Question: I just notice this when I put in a quick mock for a footer. My .container is sitting at the top of the page like this (Green highlighted in firebug):

This is my layouts file:
'''
<body class="<%= controller_name %>">
<%= render 'layouts/header' %>
<div class="container">
<%= render 'shared/alerts' %>
<div class="main">
<%= yield %>
</div>
<div class="sidebar">
<%= render 'layouts/sidebar' %>
</div>
</div>
<%= render 'layouts/footer' %>
</body>
'''
Which shows that it's correctly opened and closed.
The only css applied is this:
'''
.container {
margin: 0 auto;
margin-top: 65px;
}
'''
along with browser-width specific width sizing in media-queries.
This means that layout wise, the footer which is technically the last thing on the page, comes up to the top like this because it's below the container. Oddly however, everything inside .container is appropriately centered with margin: 0 auto. I have no idea what's going on.
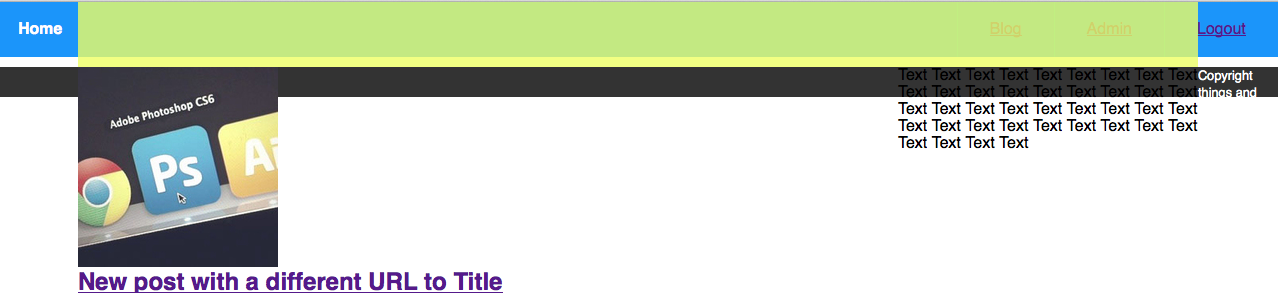
Answer: You need to "Clear your floats".
When an element is 'float:right' for example, it is in a way, removed from the flow of the layout. It won't push down anything below it (including the bottom of it's containing element) unless those things are also floated right, or 'clear:right'. Clear basically says "ok, respect the bottom of all this floated stuff".
'clear:both' is used most often, and does just what it says.
Chris Coyier nails it with <URL>
You can also build yourself a "Clearfix" if this is something you run into often in your layouts. <URL>